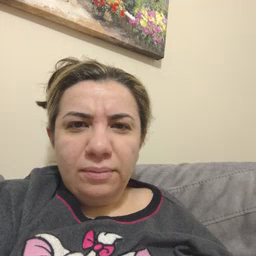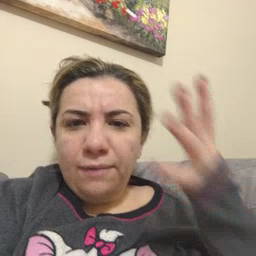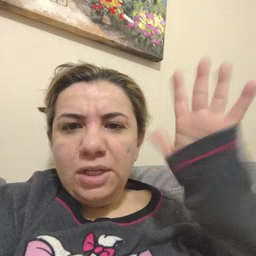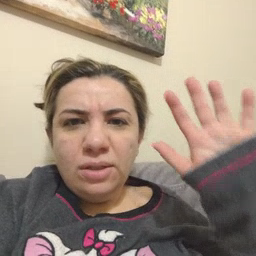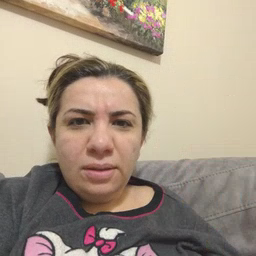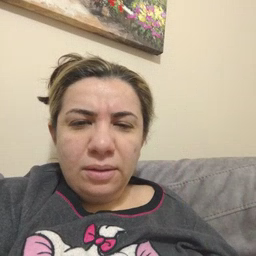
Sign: finish